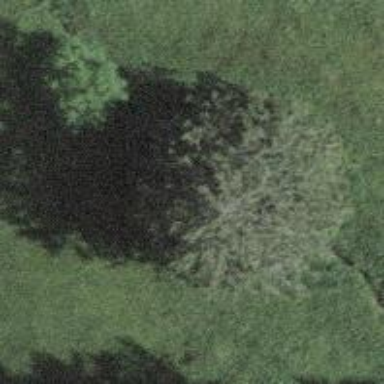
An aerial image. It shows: Single tag "natural: tree."